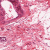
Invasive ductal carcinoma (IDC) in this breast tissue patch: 0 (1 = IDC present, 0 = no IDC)